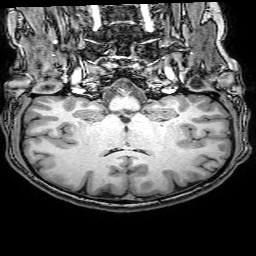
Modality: T1w
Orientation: sagittal
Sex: male
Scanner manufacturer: philips
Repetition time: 0.008163 s
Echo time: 0.00374 s